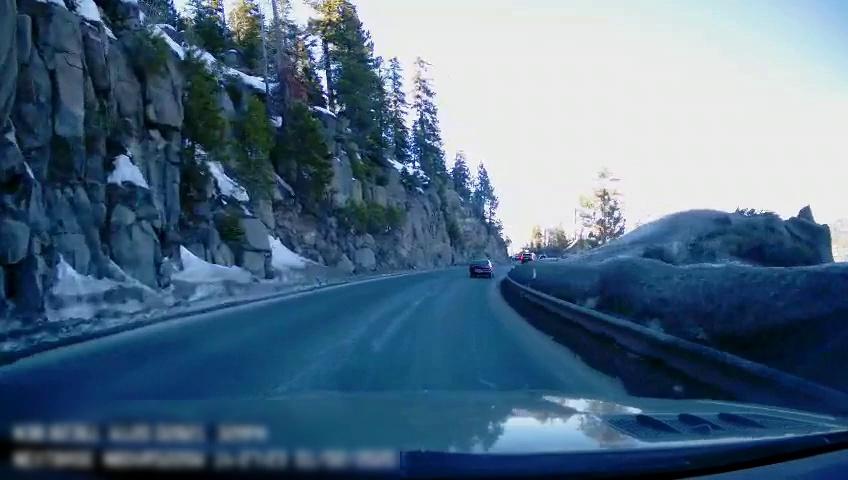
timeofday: Day
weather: Sunny
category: Drivable Space
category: Vehicles | SUV
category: Vehicles | Car
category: Lanes | Opposite Lane
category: Lanes | Opposite Lane
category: Lanes | Current Lane